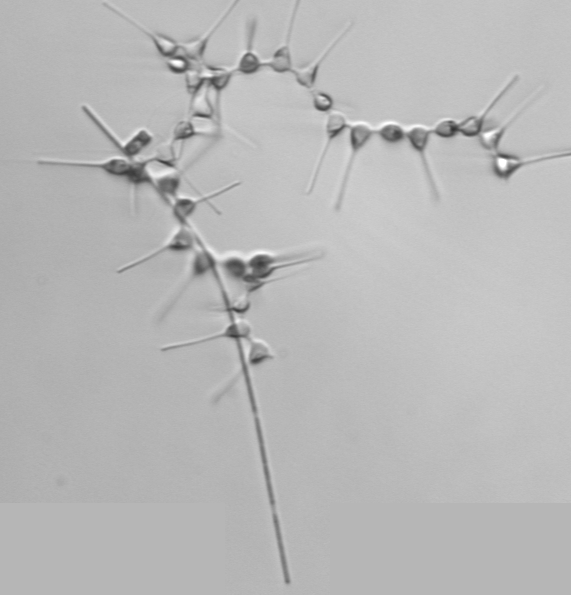
Label: Asterionellopsis_glacialis